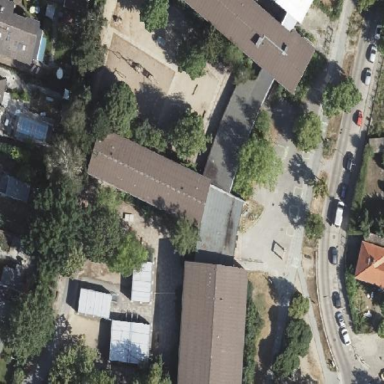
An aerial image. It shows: School building.